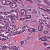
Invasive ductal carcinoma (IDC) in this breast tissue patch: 1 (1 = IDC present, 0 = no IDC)